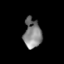
Tissue: skin
Cell type: Fibroblasts
Senescence score: 0.764
Nuclear area (px): 504
Mean DAPI intensity: 130.74